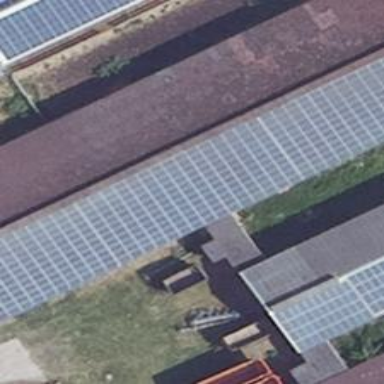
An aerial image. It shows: Small solar photovoltaic panel generator is producing electricity.